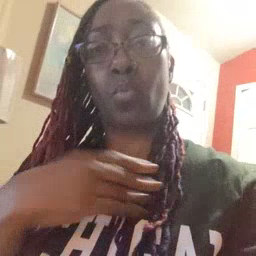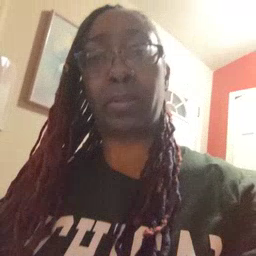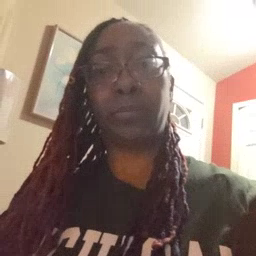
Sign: white